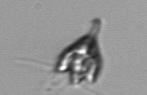
Label: Pyramimonas_longicauda